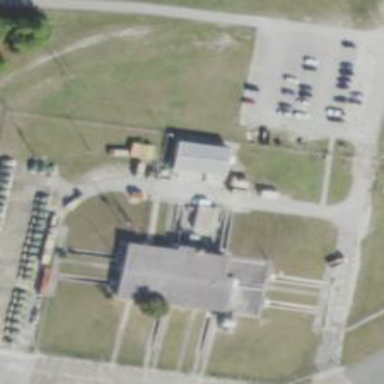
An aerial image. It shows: Military area enclosed by fence.